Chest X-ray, PA view. Patient: 20 years old, sex M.
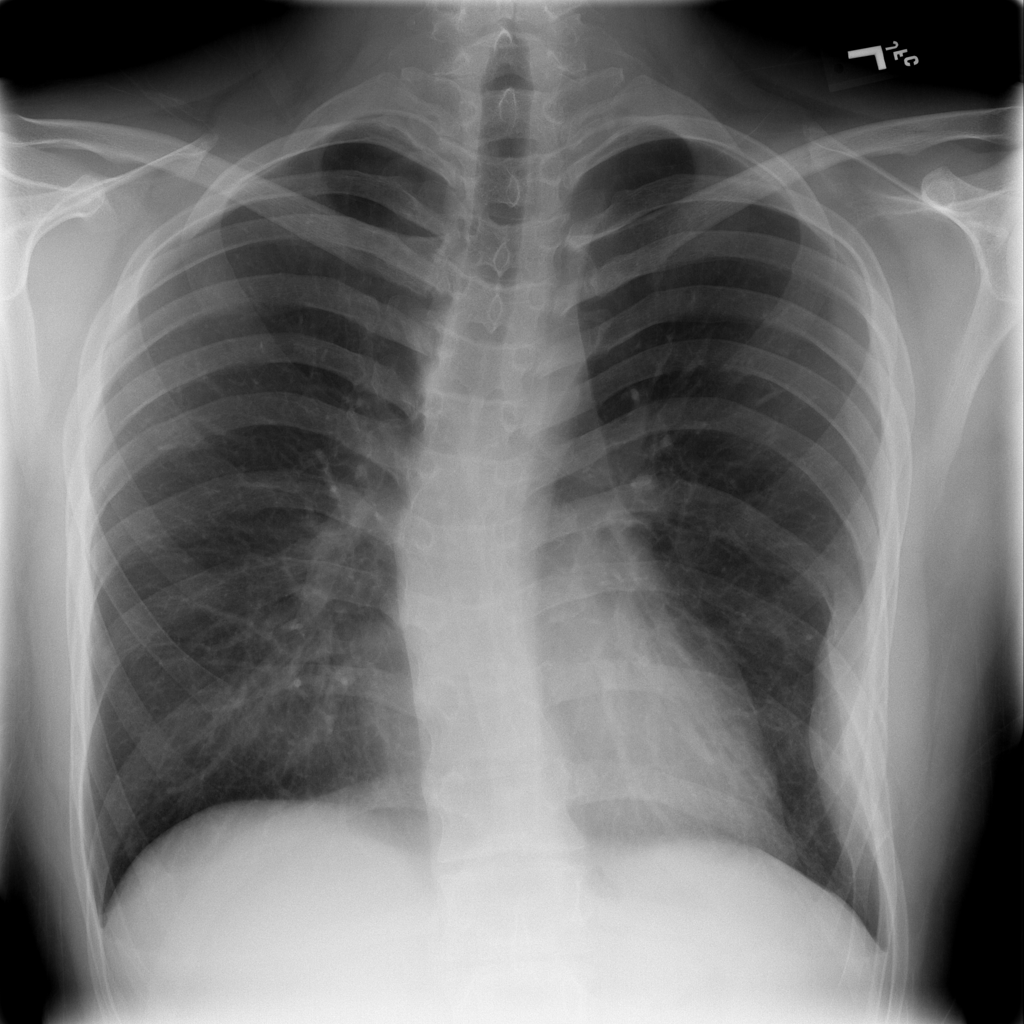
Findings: No Finding